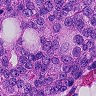
Metastatic tissue present: yes